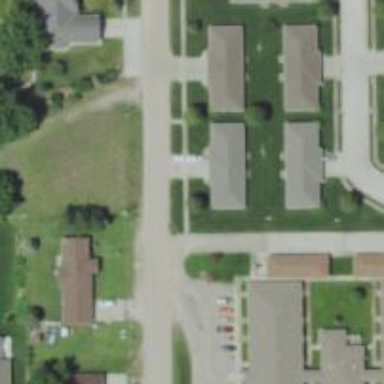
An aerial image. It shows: Alleyway designated as service road.